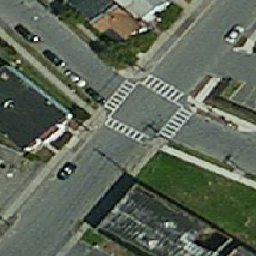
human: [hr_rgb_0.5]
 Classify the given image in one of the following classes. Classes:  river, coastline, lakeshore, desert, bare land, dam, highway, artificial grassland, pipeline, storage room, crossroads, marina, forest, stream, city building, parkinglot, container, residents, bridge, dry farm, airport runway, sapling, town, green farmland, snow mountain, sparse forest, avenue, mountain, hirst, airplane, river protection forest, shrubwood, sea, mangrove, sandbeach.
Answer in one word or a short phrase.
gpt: crossroads